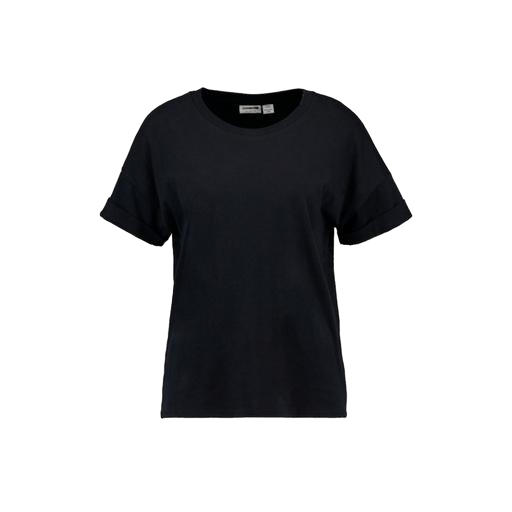
black women's rolled sleeve crew t-shirt, black rolled sleeve crewneck tee, black odelia t-shirt, white background